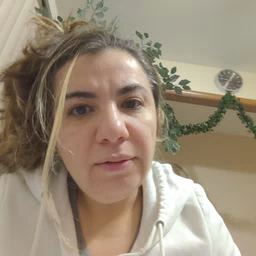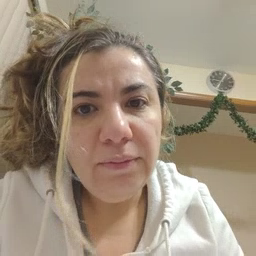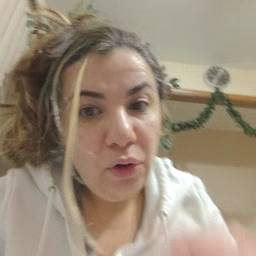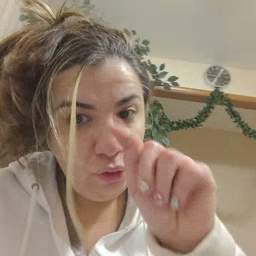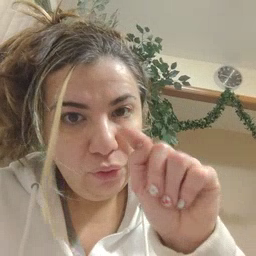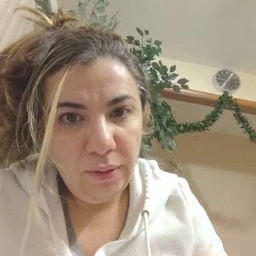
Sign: TV